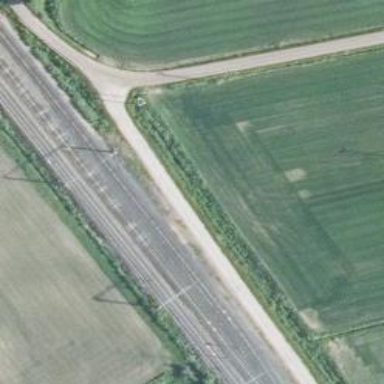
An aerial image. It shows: Siding railway line with electrified contact line for the trains.